Question: I've discovered that rigidbody doesn't cast to rigidbody2d. I've tried manually casting, but get errors saying that it can't be done... So my new question is, how can I get joints to work with rigidbody2D?
Learning Unity and am now playing with physics. I've got a small game running and it's all working lovely, but what I'm having issues wrapping my head around is the 2D physics.
I've got various "crates" and each have their own physics values (gravity etc).I've also got a "crate mover" which will (in theory) move crates from one place to another.

However, due to my movers having defined positions they can move to in game space, I'm having terrible trouble getting the crates to "stick" to the movers when they're moved.
So, I did some digging around and found 'Joints' - Specifically 'FixedJoint' - I figured that would solve it, if I attached a joint to the mover and set it's body to the crate? Right? No.
I get this error:
'''
NullReferenceException: Object reference not set to an instance of an object
RobertMover.OnCollisionEnter2D (UnityEngine.Collision2D coll) (at Assets/Scripts/RobertMover.cs:29)
'''
Which relates to the following code:
'''
void OnCollisionEnter2D(Collision2D coll)
{
Debug.Log (coll.gameObject);
FixedJoint j = (FixedJoint)this.gameObject.AddComponent ("FixedJoint");
j.connectedBody = coll.gameObject.rigidbody; // problem line
}
'''
Seeing as I'm still learning Unity, I'm a little unsure as to what is null. My crate has a rigidbody. As does my mover, as I read that joints require them. The object isn't null (checked with the Debug.Log...). The only thing I can think is that the Joint itself is null, which is very odd!
Can anyone explain what I'm doing wrong?
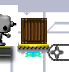
Answer: 2d physics only works with "2d" classes and methods, you should be using FixedJoint2D or a comparable "2D" joint class if that particular one doesn't exist